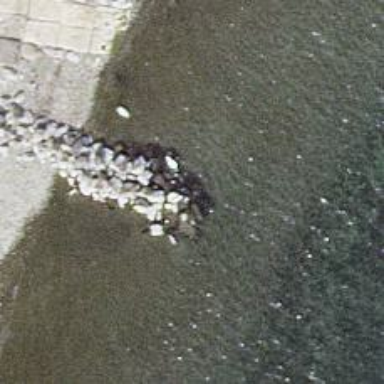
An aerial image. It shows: Breakwater structure.